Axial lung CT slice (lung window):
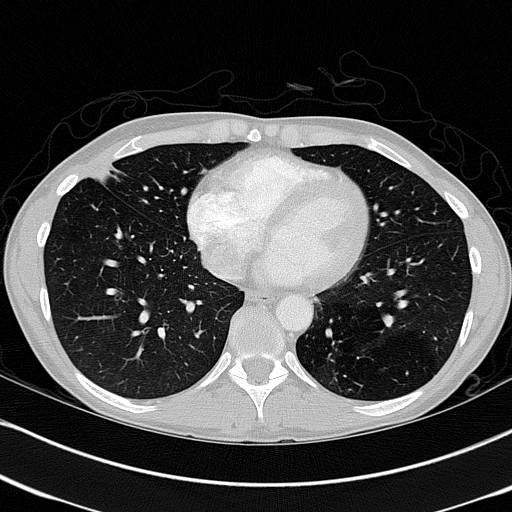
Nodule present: yes
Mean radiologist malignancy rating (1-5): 3